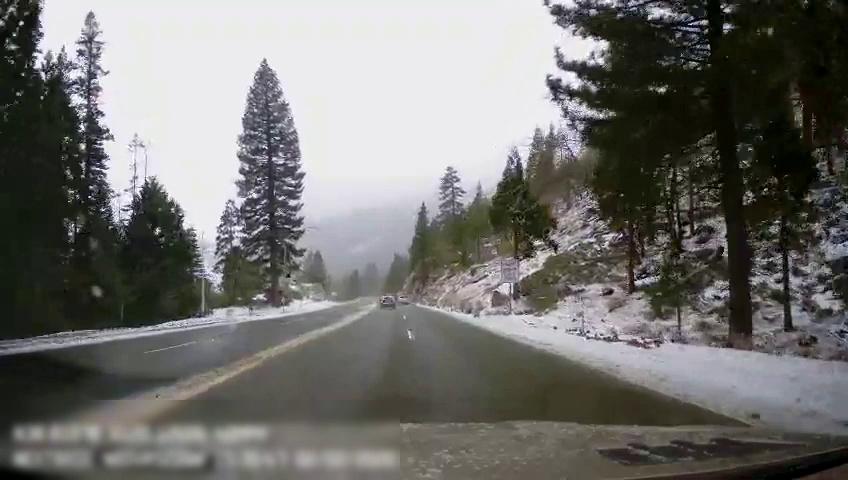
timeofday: Day
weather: Snowy
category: Drivable Space
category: Vehicles | SUV
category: Vehicles | SUV
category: Lanes | Current Lane
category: Lanes | Opposite Lane
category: Lanes | Current Lane
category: Traffic | Signs